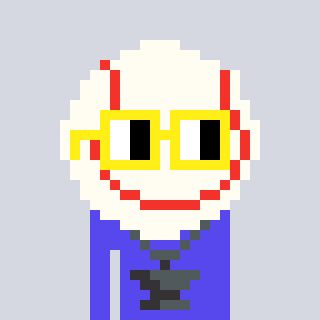
a pixel art character with square yellow glasses, a baseball ball-shaped head and a computerblue-colored body on a cool background